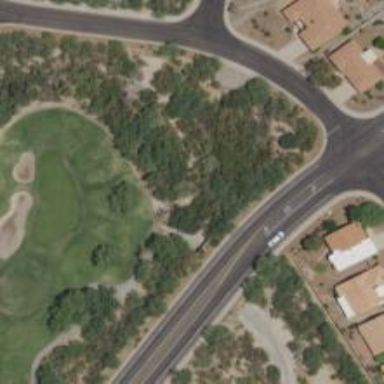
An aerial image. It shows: Service road used as golf cart path.